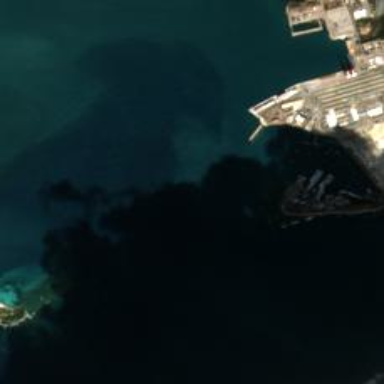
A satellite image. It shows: Industrial area serving as port harbor.